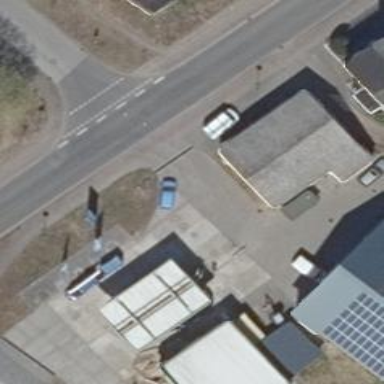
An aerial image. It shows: Commercial building.